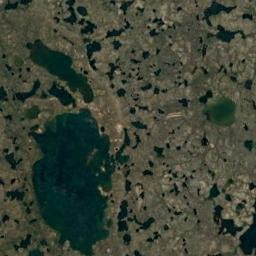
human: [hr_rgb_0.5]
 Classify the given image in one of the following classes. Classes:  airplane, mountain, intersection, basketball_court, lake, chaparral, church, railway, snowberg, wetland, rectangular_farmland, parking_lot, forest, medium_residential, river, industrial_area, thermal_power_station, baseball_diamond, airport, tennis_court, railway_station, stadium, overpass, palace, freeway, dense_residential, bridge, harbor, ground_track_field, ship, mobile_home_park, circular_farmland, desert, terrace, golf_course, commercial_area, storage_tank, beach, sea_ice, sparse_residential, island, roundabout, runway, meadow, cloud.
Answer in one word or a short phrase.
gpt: wetland